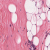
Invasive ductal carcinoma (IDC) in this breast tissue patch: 0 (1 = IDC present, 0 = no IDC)